Question: I have the following HTML code inside a div:
'''
<a href="http://www.mysql.com">
<img src="images/php-power-micro2.png" alt="Image not available" title="PHP" border="0"/>
</a>
<a href="http://www.php.net">
<img src="images/mysql-power.jpg" alt="Image not available" border="0" title="MySQL"/>
</a>
'''
Which results in the following output with an between them:

If I use only one image-link the underscore disappears.
Why is this happening and how can I get rid of the underscore?
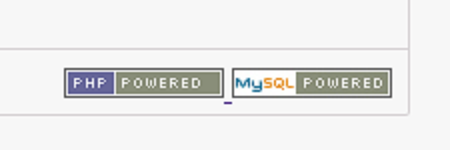
Answer: The underscore is one or more underlined space characters. The fix is to remove anything that might be taken as a space inside an 'a' element, such as a line break. A line break and other whitespaceinside a tag (between '<' and '>') is OK, though:
'''
<a href="http://www.mysql.com"><img src="images/php-power-micro2.png"
alt="PHP powered" border="0" title="PHP" /></a>
<a href="http://www.php.net"><img src="images/mysql-power.jpg"
alt="MySQL powered" border="0" title="MySQL"/ ></a>
'''
This means that there is still a line break between the 'a' elements, and browsers generally treat it as a space. In this case, this probably does not matter, since the space is outside 'a' elements and thus won't be underlined; it just causes a little spacing. But to make the images more clearly separate, consider adding 'padding-left' on the second 'a' element.